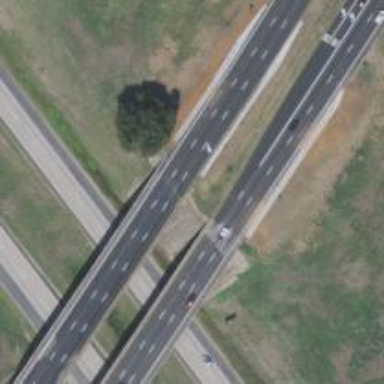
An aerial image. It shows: Primary highway crossing over bridge.